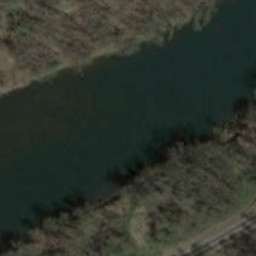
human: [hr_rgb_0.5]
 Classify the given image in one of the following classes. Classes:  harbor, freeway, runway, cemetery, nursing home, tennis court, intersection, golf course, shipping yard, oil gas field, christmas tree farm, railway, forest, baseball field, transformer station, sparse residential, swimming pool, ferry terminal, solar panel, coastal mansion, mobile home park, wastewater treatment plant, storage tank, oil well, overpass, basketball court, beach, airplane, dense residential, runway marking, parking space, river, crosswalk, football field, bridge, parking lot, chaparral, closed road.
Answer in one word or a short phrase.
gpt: river